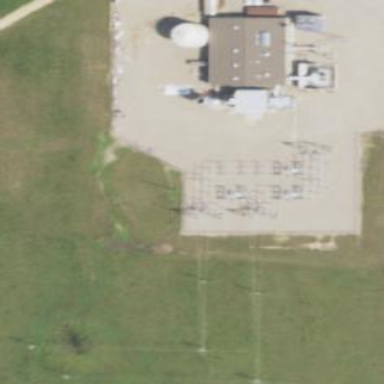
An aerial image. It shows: Power substation.